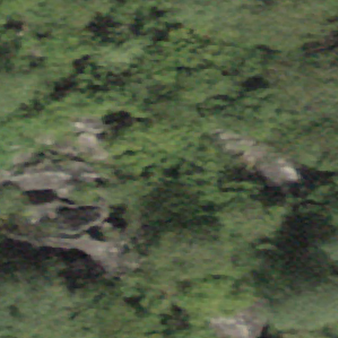
Label: other